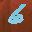
Label: 6